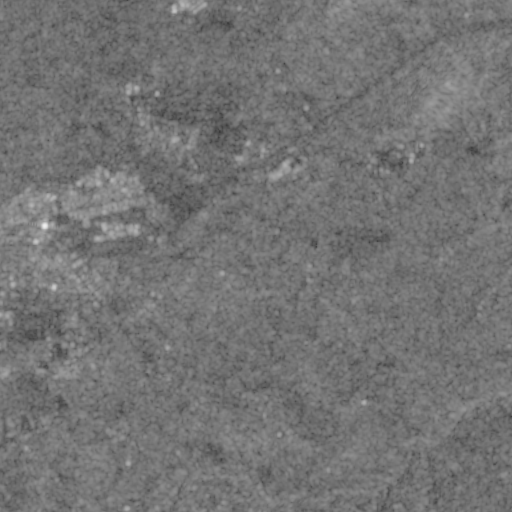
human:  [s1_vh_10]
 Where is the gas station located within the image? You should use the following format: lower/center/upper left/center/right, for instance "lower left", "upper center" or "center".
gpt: The gas station is located in the upper left of the image.
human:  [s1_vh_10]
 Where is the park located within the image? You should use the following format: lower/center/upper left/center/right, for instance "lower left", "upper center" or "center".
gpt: The park is located in the left of the image.
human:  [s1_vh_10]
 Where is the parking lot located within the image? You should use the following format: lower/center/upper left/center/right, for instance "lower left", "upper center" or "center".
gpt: The parking lot is located in the upper center of the image.
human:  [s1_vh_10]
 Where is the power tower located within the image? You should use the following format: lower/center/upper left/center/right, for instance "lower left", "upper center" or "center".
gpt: The power tower is located in the lower left of the image.
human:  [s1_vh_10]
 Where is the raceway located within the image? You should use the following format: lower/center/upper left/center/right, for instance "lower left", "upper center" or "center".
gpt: The raceway is located in the upper center of the image.
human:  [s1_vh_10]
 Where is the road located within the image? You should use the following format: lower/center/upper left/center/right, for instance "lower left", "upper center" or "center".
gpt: There is no road in the image.

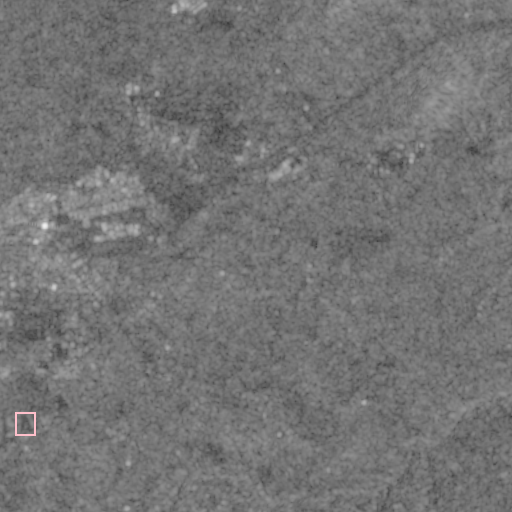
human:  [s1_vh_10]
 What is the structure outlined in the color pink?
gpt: The structure outlined in pink is a park.
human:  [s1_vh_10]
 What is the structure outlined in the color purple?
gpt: There is no purple outline.